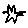
Label: star